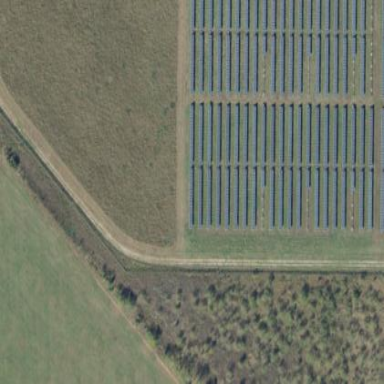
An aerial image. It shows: Solar photovoltaic panel generator.